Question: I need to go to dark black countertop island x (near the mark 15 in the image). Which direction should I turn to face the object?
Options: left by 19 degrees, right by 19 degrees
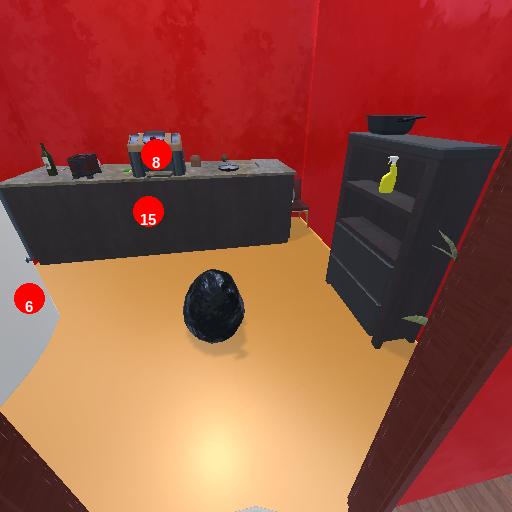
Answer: left by 19 degrees